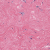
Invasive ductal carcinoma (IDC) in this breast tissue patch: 0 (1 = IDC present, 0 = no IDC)